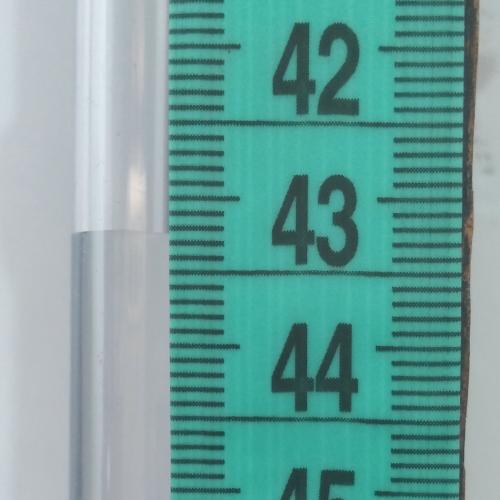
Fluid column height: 43.2 cm